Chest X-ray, PA view. Patient: 29 years old, sex M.
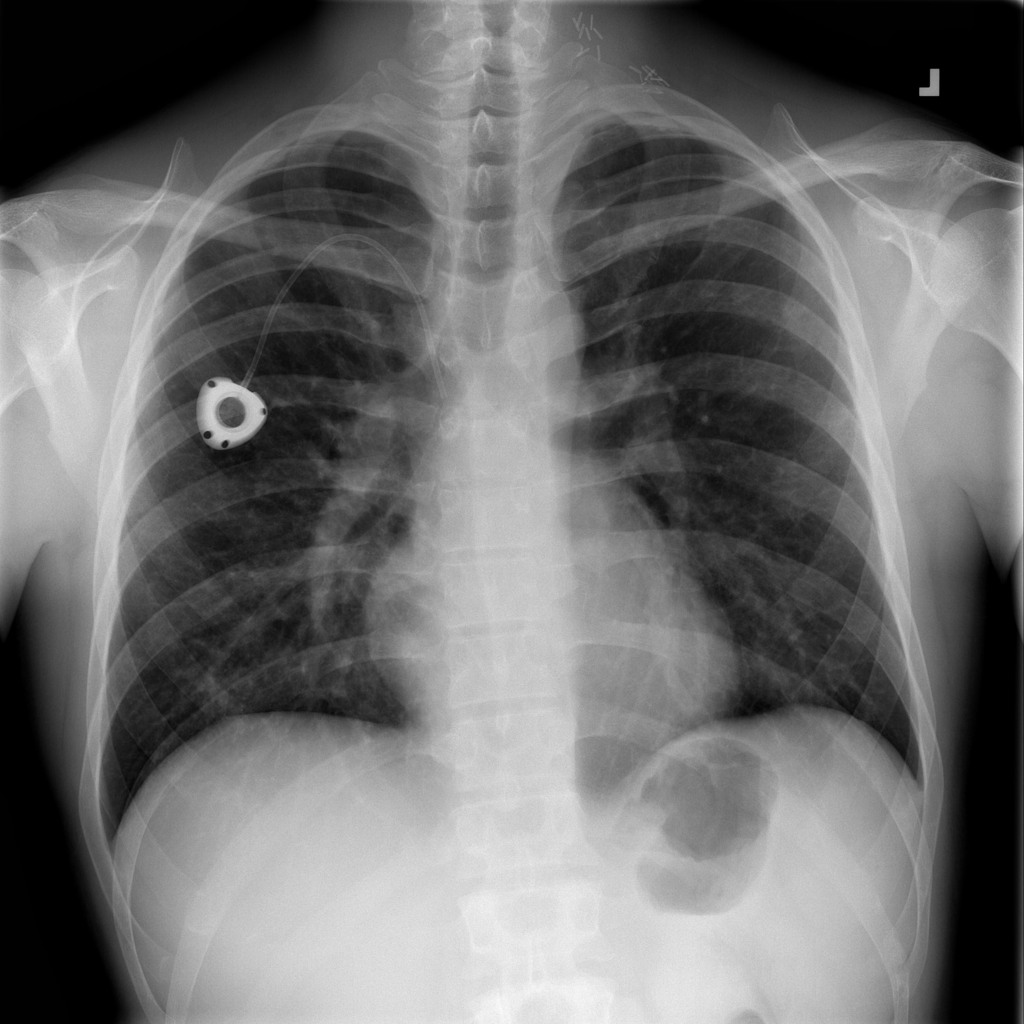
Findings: Infiltration, Nodule